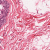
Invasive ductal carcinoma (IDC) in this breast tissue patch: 0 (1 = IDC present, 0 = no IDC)